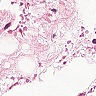
Metastatic tissue present: no